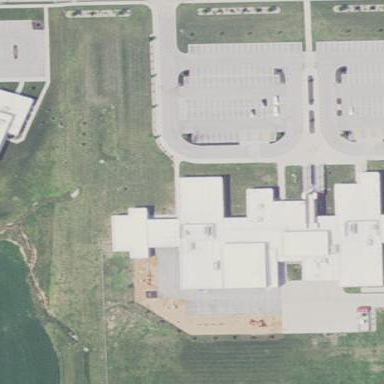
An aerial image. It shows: School building.